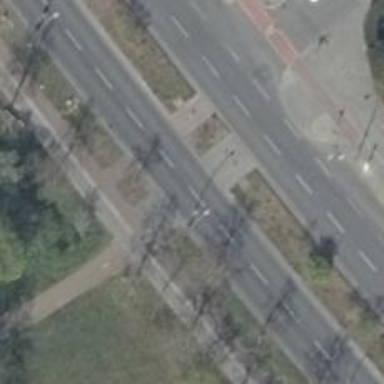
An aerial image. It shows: Uncontrolled footway crossing with pedestrian island.